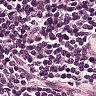
Metastatic tissue present: no